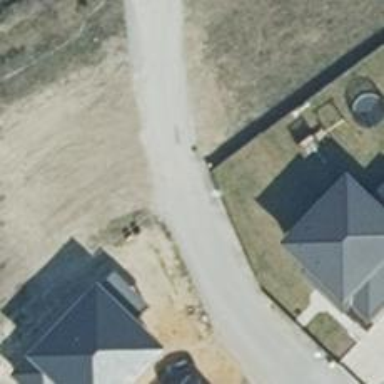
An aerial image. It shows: Smooth asphalt road in residential area.